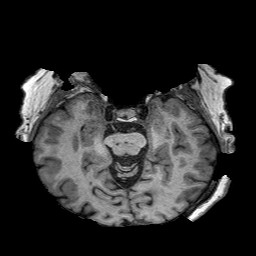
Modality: T1w
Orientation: coronal
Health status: healthy